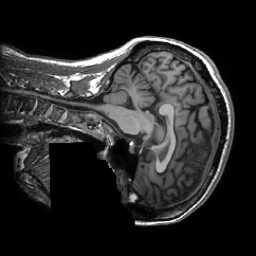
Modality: T1w
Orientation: sagittal
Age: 54
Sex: female
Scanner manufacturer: ge
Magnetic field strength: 3 T
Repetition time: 0.007348 s
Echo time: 0.003036 s